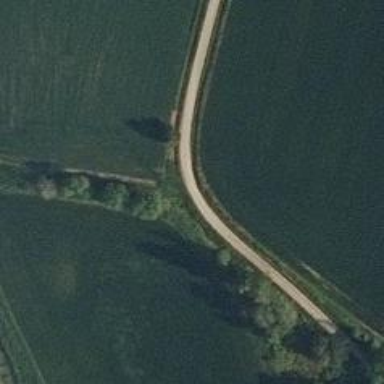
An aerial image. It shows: Unclassified road.